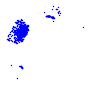
Particle: electron